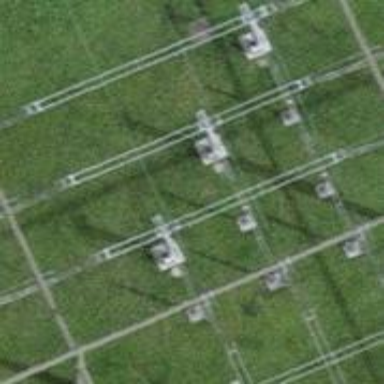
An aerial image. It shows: Three power lines with cables.